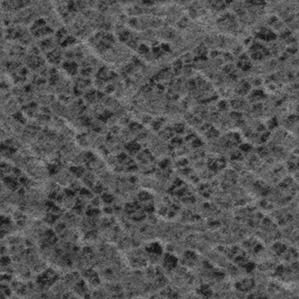
Label: frost